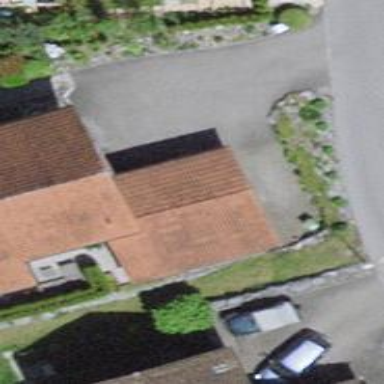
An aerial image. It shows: Garage building.